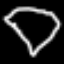
Label: diamond